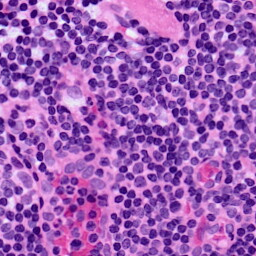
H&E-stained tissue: LymphNode